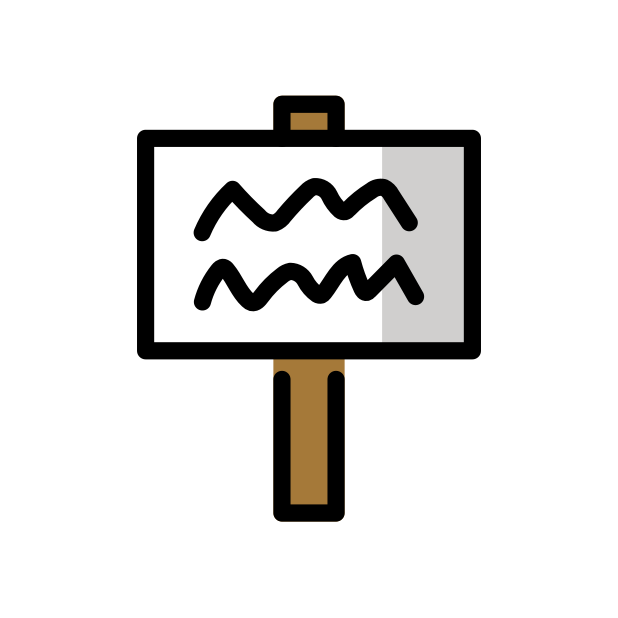
Emoji: 🪧
Name: placard
Unicode: 0x1faa7